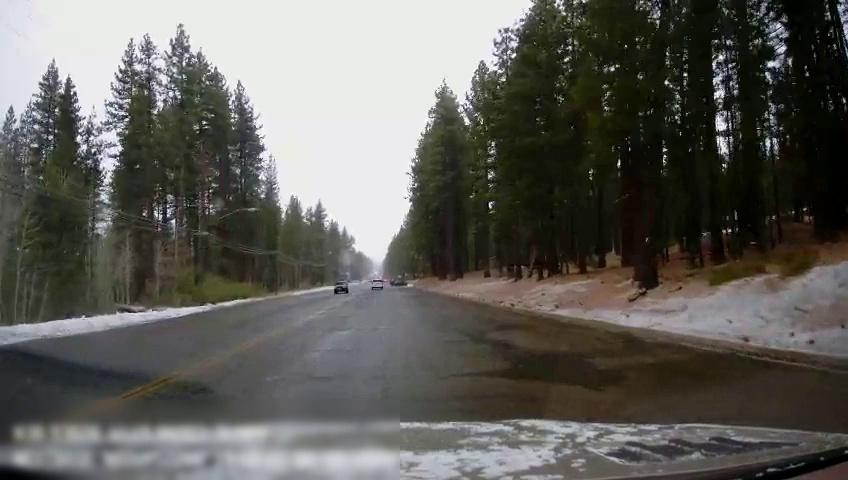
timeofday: Day
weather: Snowy
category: Drivable Space
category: Vehicles | Van
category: Vehicles | SUV
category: Lanes | Current Lane